Question: I want to resolve the question img:

How to resolve the blank space when fold between the red and purple div !
is whether because of the property ?
Thanks a lot!!!
'''
div {
width: 200px;
height: 100px;
background: #333;
}
.fold-div {
position: relative;
animation-duration: 2s;
animation-iteration-count: infinite;
animation-timing-function: ease-in-out;
}
#div1 {
background: #d94f5c;
animation-name: fold-top;
transform-origin: top;
}
#div2 {
background: #742fad;
animation-name: fold-bottom;
transform-origin: bottom;
}
@keyframes fold-top {
100% {
transform: perspective(50px) rotateX(-8deg);
height: 0;
}
}
@keyframes fold-bottom {
100% {
transform: perspective(50px) rotateX(8deg);
height: 0;
}
}
'''
'''
<div></div>
<div class="fold-div" id="div1"></div>
<div class="fold-div" id="div2"></div>
<div></div>
'''
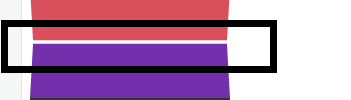
Answer: inspire Jinu Kurian idea, i resolve the question by margin-bottom -10px when animation start!!! thanks Jinu Kurian a lot!!!
'''
div {
width: 200px;
height: 100px;
background: #333;
}
.fold-div {
position: relative;
animation-duration: 2s;
animation-iteration-count: infinite;
animation-timing-function: ease-in-out;
}
#div1 {
background: #d94f5c;
animation-name: fold-top;
transform-origin: top;
}
#div2 {
background: #742fad;
animation-name: fold-bottom;
transform-origin: bottom;
}
@keyframes fold-top {
0% {
margin-bottom: -10px; // when animate, margin-bottom -10px
}
100% {
transform: perspective(50px) rotateX(-8deg);
height: 0;
}
}
@keyframes fold-bottom {
100% {
transform: perspective(50px) rotateX(8deg);
height: 0;
}
}
thanks's Jinu Kurian, inspire by the idea, i resolve it when start animation 0% {
margin-bottom: -10px
}
'''
'''
<div>
</div>
<div class="fold-div" id="div1"></div>
<div class="fold-div" id="div2"></div>
<div></div>
'''